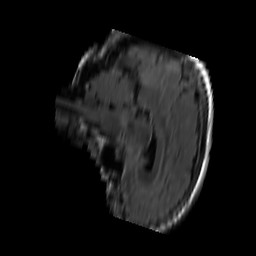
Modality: FLAIR
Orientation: sagittal
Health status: ill
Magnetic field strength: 3 T